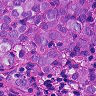
Metastatic tissue present: yes